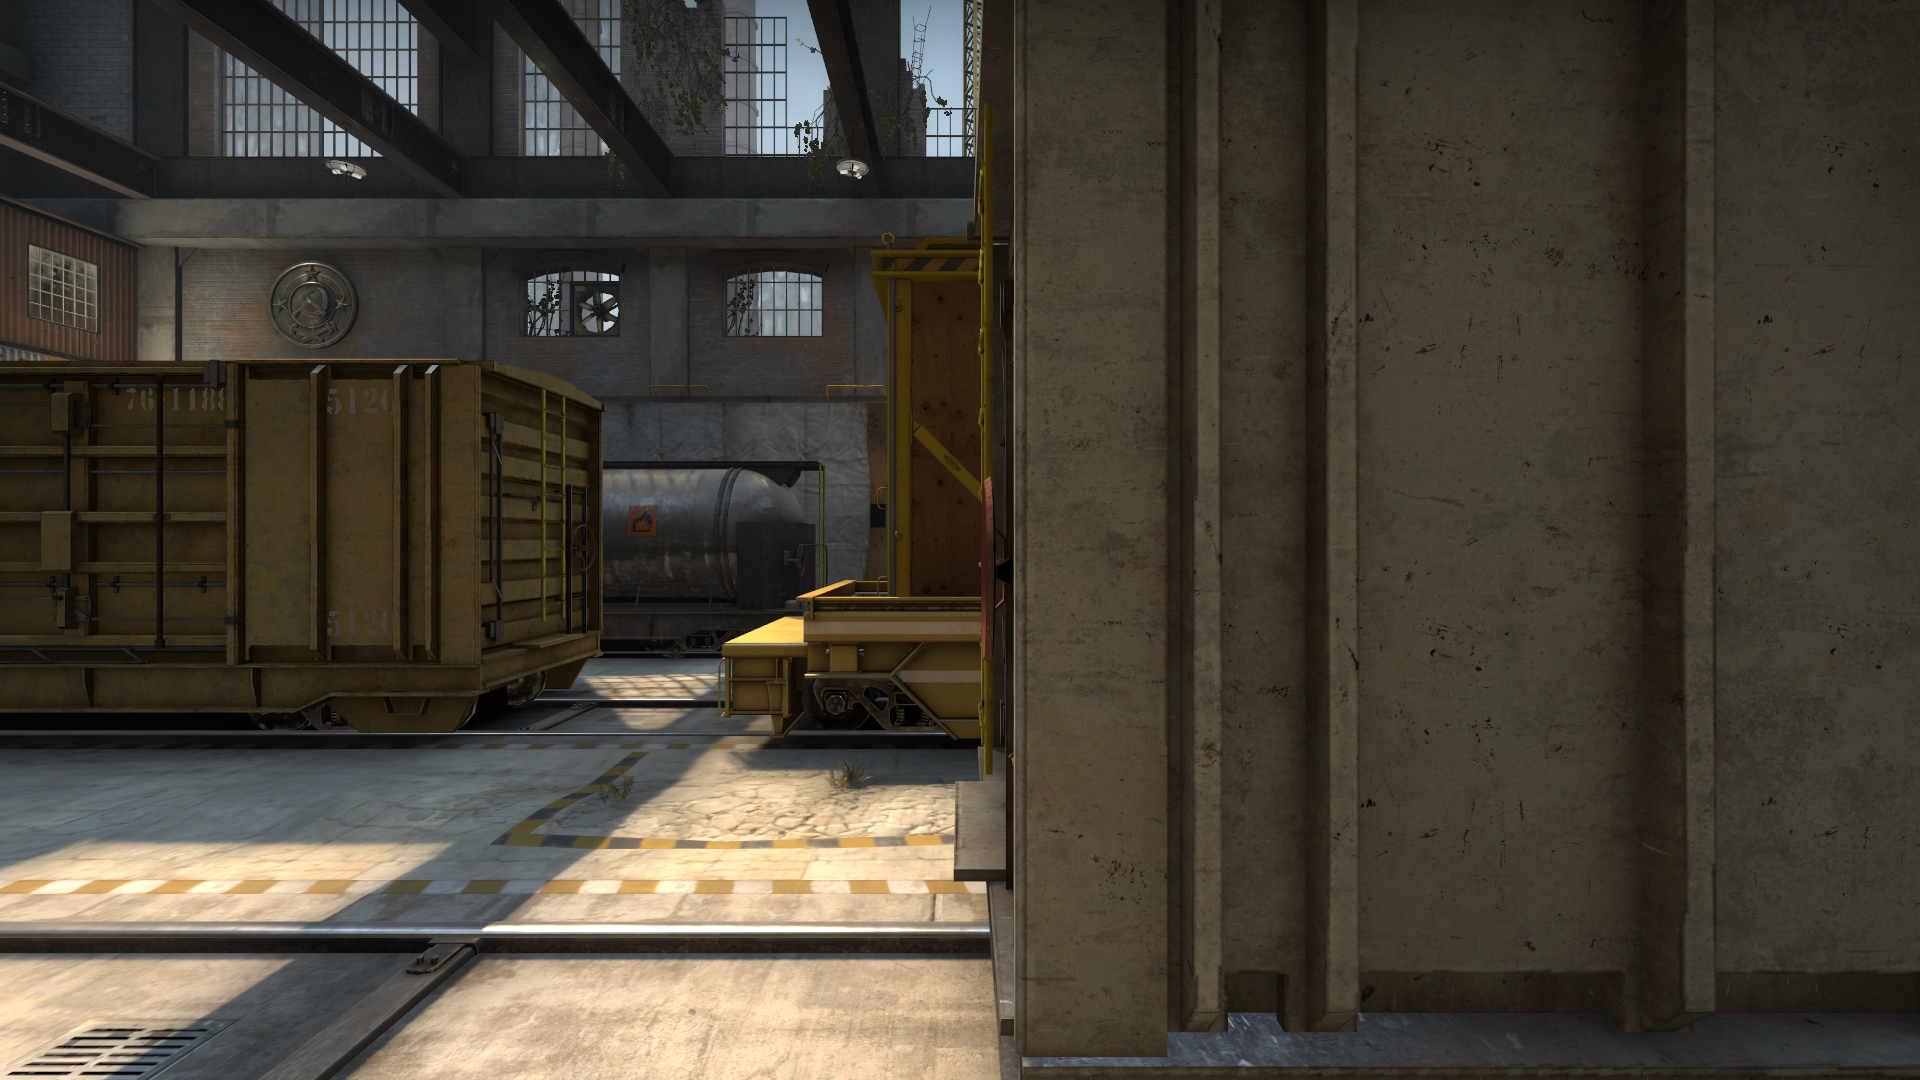
Map: de_train